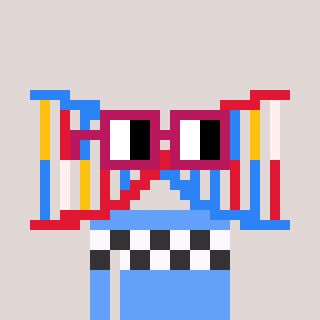
a pixel art character with square dark red glasses, a dna-shaped head and a blue-colored body on a warm background